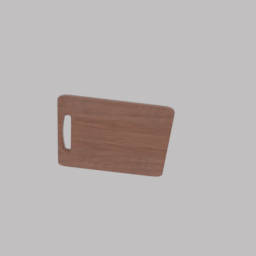
Label: tools